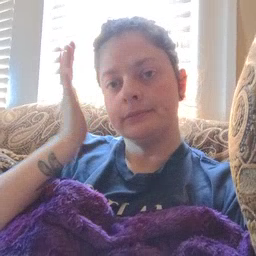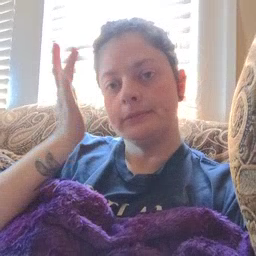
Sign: bed